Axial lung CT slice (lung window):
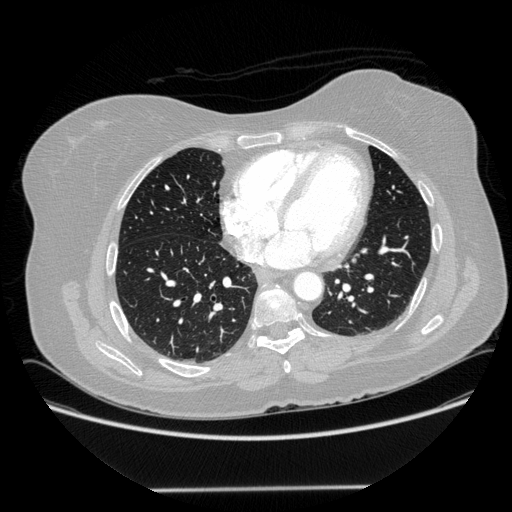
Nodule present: no